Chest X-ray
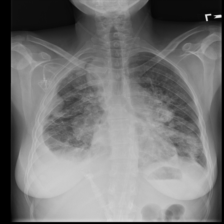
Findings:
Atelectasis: negative
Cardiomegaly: negative
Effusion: negative
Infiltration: negative
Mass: positive
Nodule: positive
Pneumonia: negative
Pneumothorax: negative
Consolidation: negative
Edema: negative
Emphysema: negative
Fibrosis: negative
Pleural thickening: negative
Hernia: negative